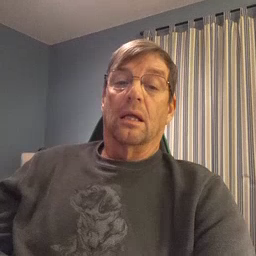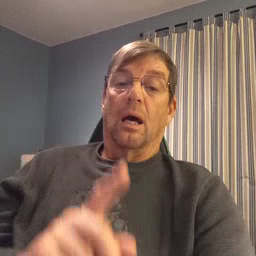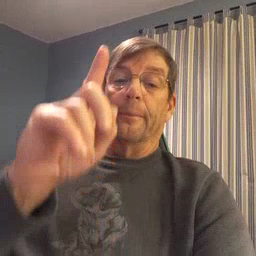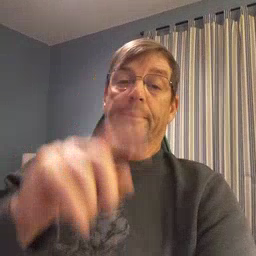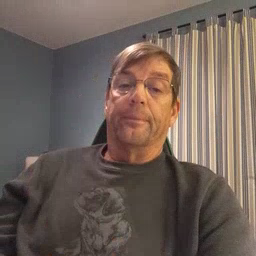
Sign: up